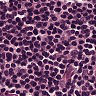
Metastatic tissue present: no